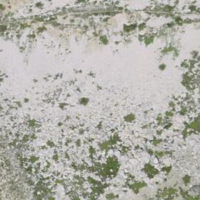
EUNIS habitat code: 26
Species observed at this site:
Geum reptans